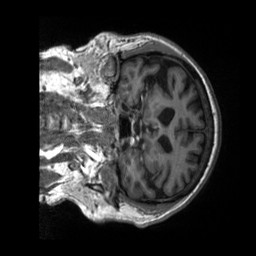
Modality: T1w
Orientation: coronal
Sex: male
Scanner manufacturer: siemens
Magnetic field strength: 3 T
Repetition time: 2.3 s
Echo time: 0.00226 s